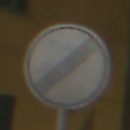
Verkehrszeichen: EndeSaemtlicherBegrenzungen
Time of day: Night
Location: Outdoor (Urban)
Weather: PartlyCloudy
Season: NotSpecified
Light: Artificial